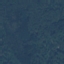
Land use / land cover: Forest